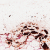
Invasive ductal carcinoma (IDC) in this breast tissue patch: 0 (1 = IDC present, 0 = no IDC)